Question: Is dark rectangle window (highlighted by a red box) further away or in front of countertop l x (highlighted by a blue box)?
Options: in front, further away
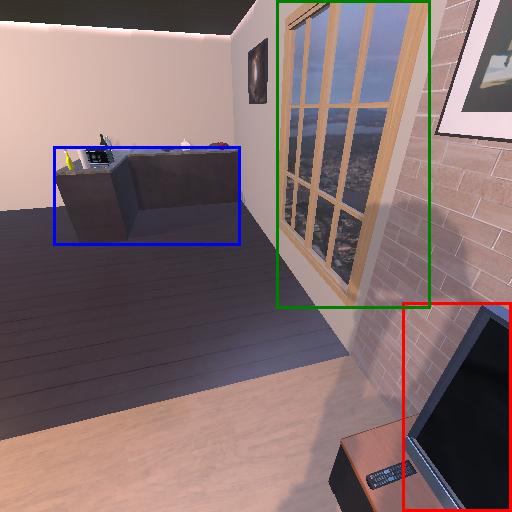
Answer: in front